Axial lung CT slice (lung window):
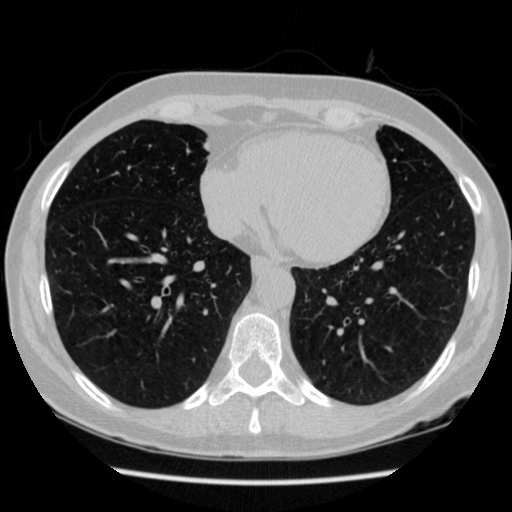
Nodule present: no